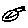
Label: bird